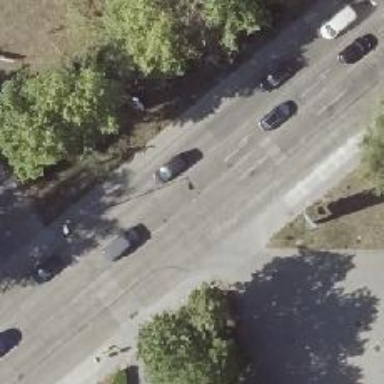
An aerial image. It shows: Secondary road with separate sidewalks on both sides. The road has asphalt surface.